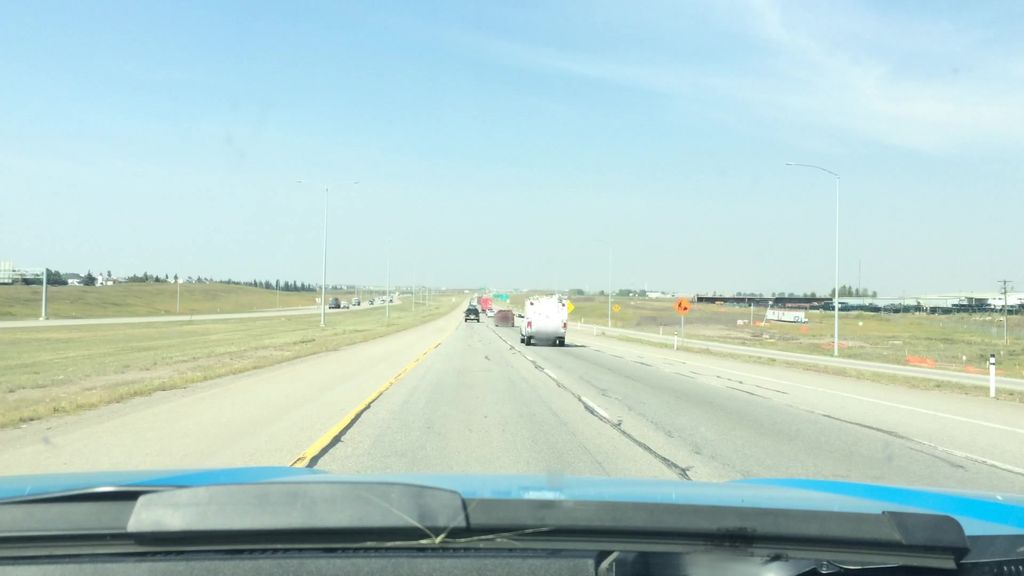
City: calgary